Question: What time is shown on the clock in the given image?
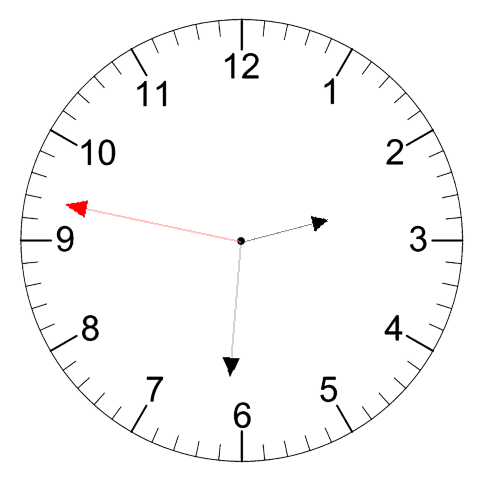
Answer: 02:30:47